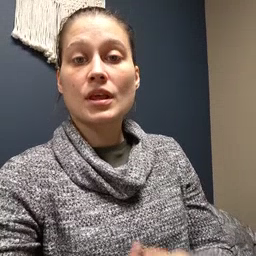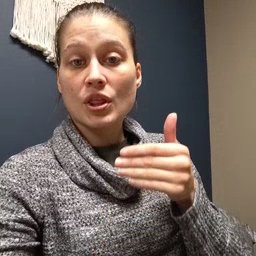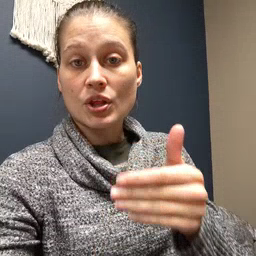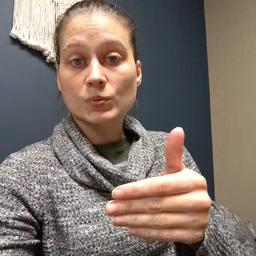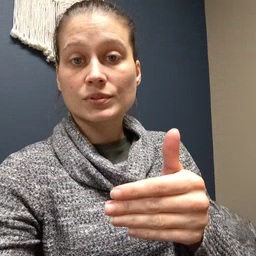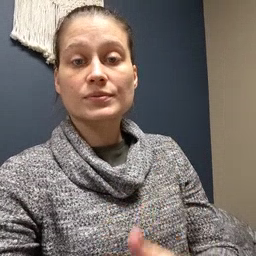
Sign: close